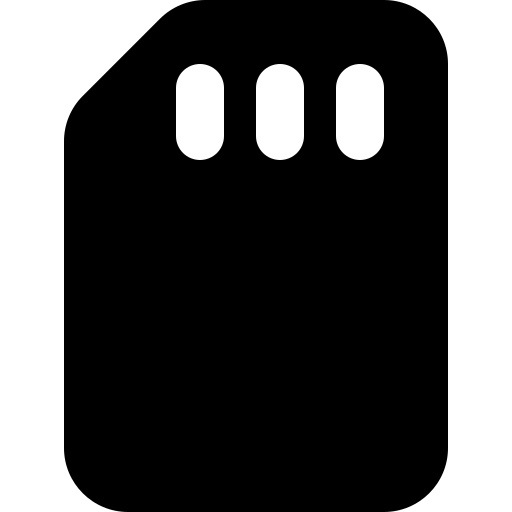
Tags: icon, FontAwesome, fa-icon, solid, sd, card